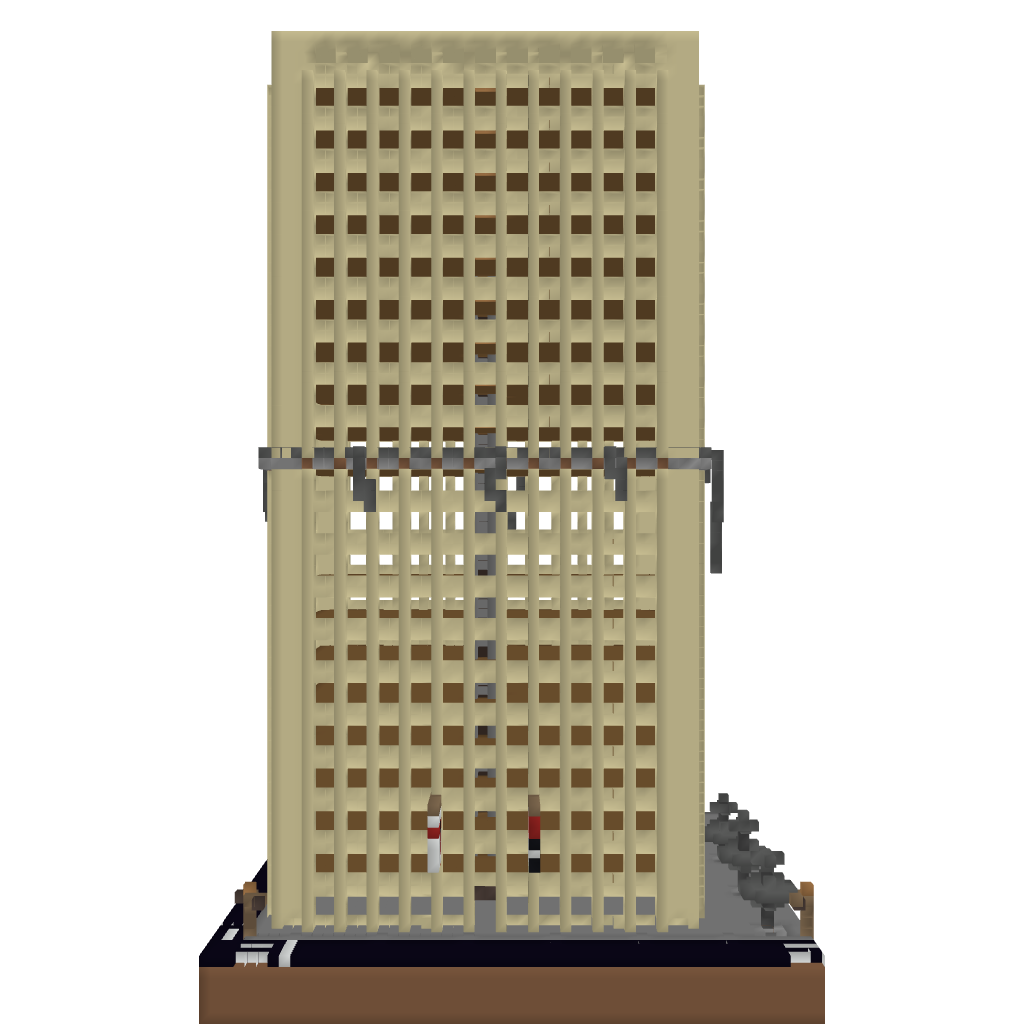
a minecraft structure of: Government Building